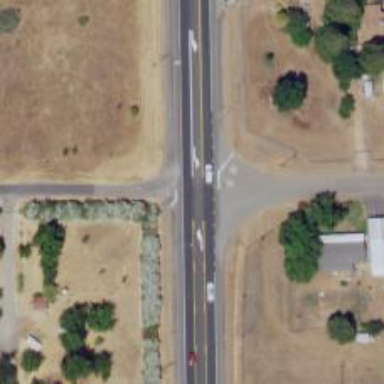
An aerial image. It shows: Asphalt road classified as trunk highway.